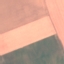
Label: AnnualCrop